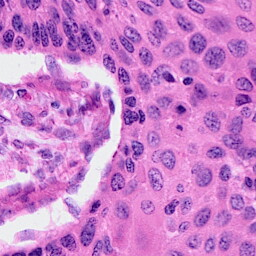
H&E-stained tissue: Cervix